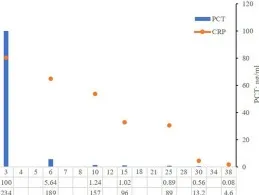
Some clinical indicators of this patient during hospitalization. PCT, CRP levels.
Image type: chart (chart)